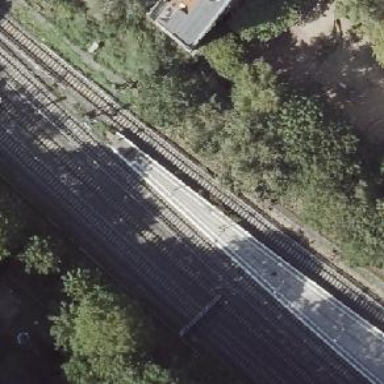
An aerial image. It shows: Railway signal.